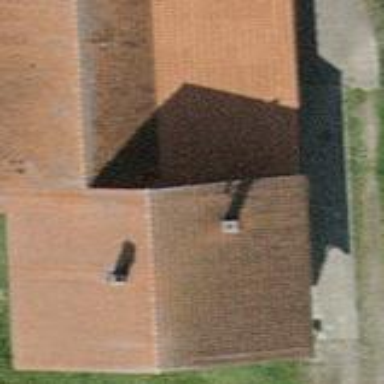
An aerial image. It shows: Gabled roof farm building.